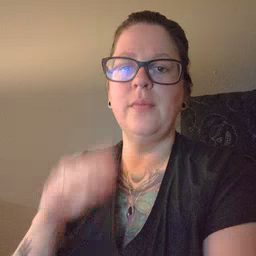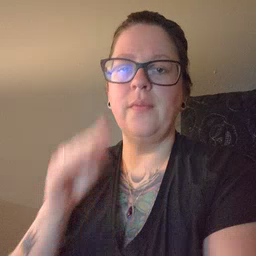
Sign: flower